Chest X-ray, PA view. Patient: 49 years old, sex M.
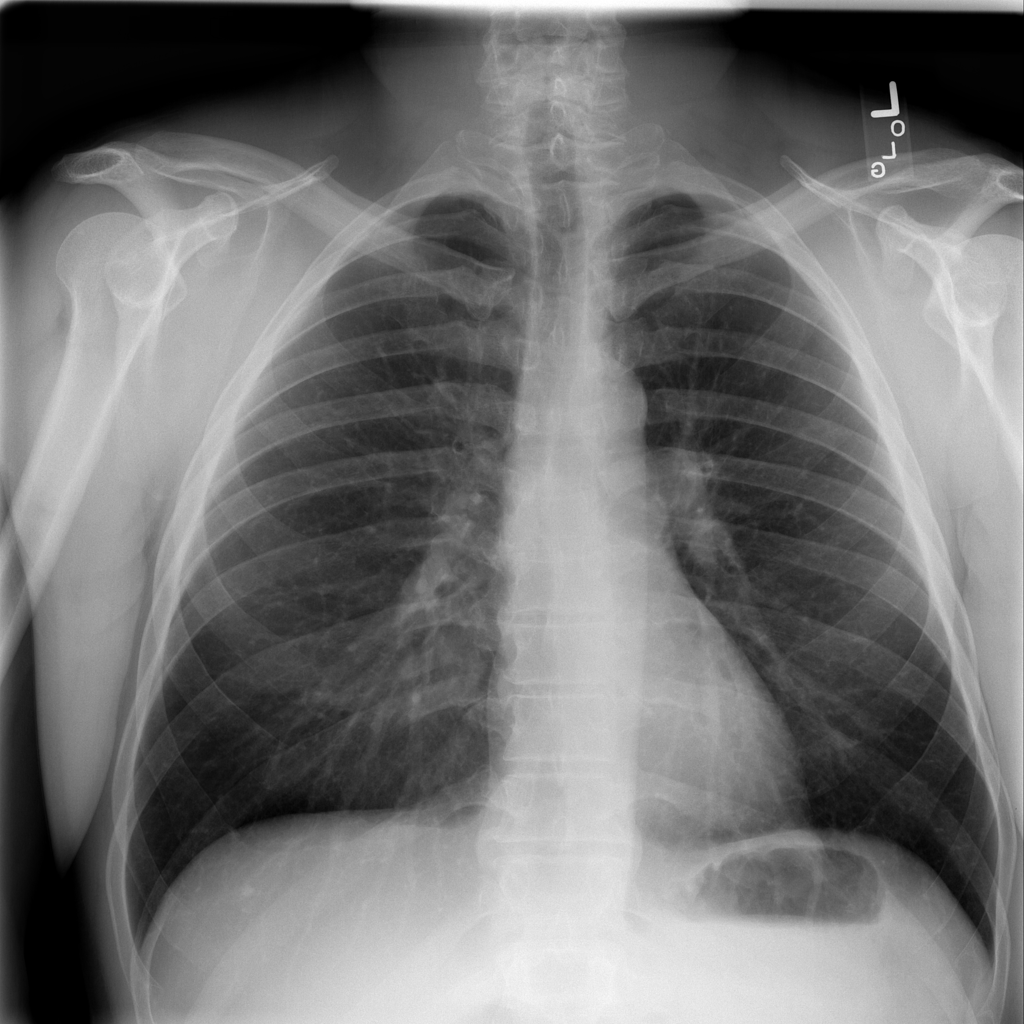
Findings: No Finding